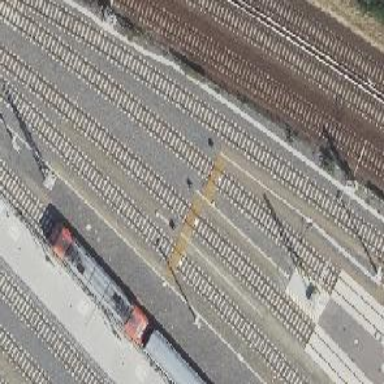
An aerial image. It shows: Railway signal.